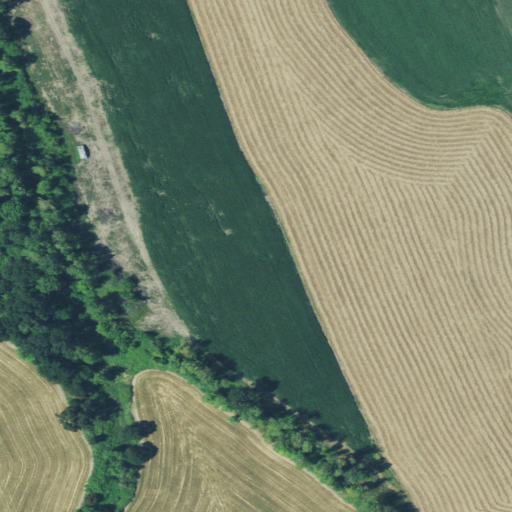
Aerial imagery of ridge(s) in Oregon named Oak Ridge containing herbaceous wetlands, cultivated crops, pasture, and woody wetlands